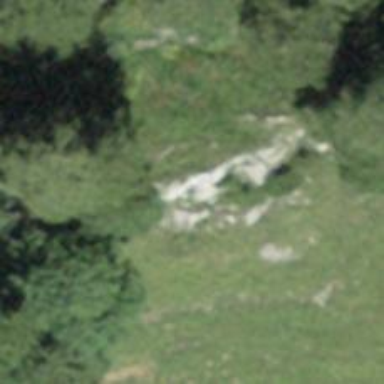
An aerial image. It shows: Cliff in nature.